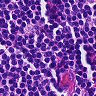
Metastatic tissue present: no